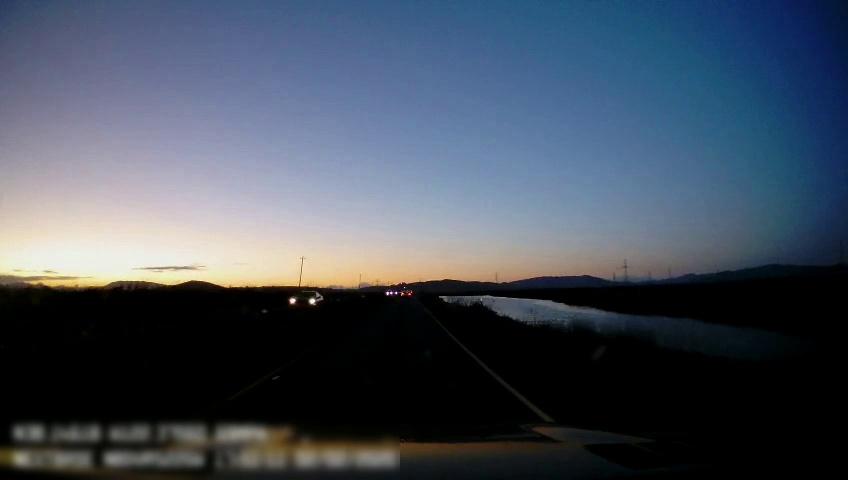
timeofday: Dusk/Dawn/Twilight
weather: Sunny
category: Drivable Space
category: Vehicles | Car
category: Lanes | Current Lane
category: Lanes | Current Lane